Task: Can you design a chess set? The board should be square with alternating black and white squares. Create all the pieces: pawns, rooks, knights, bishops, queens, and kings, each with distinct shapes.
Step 4160:
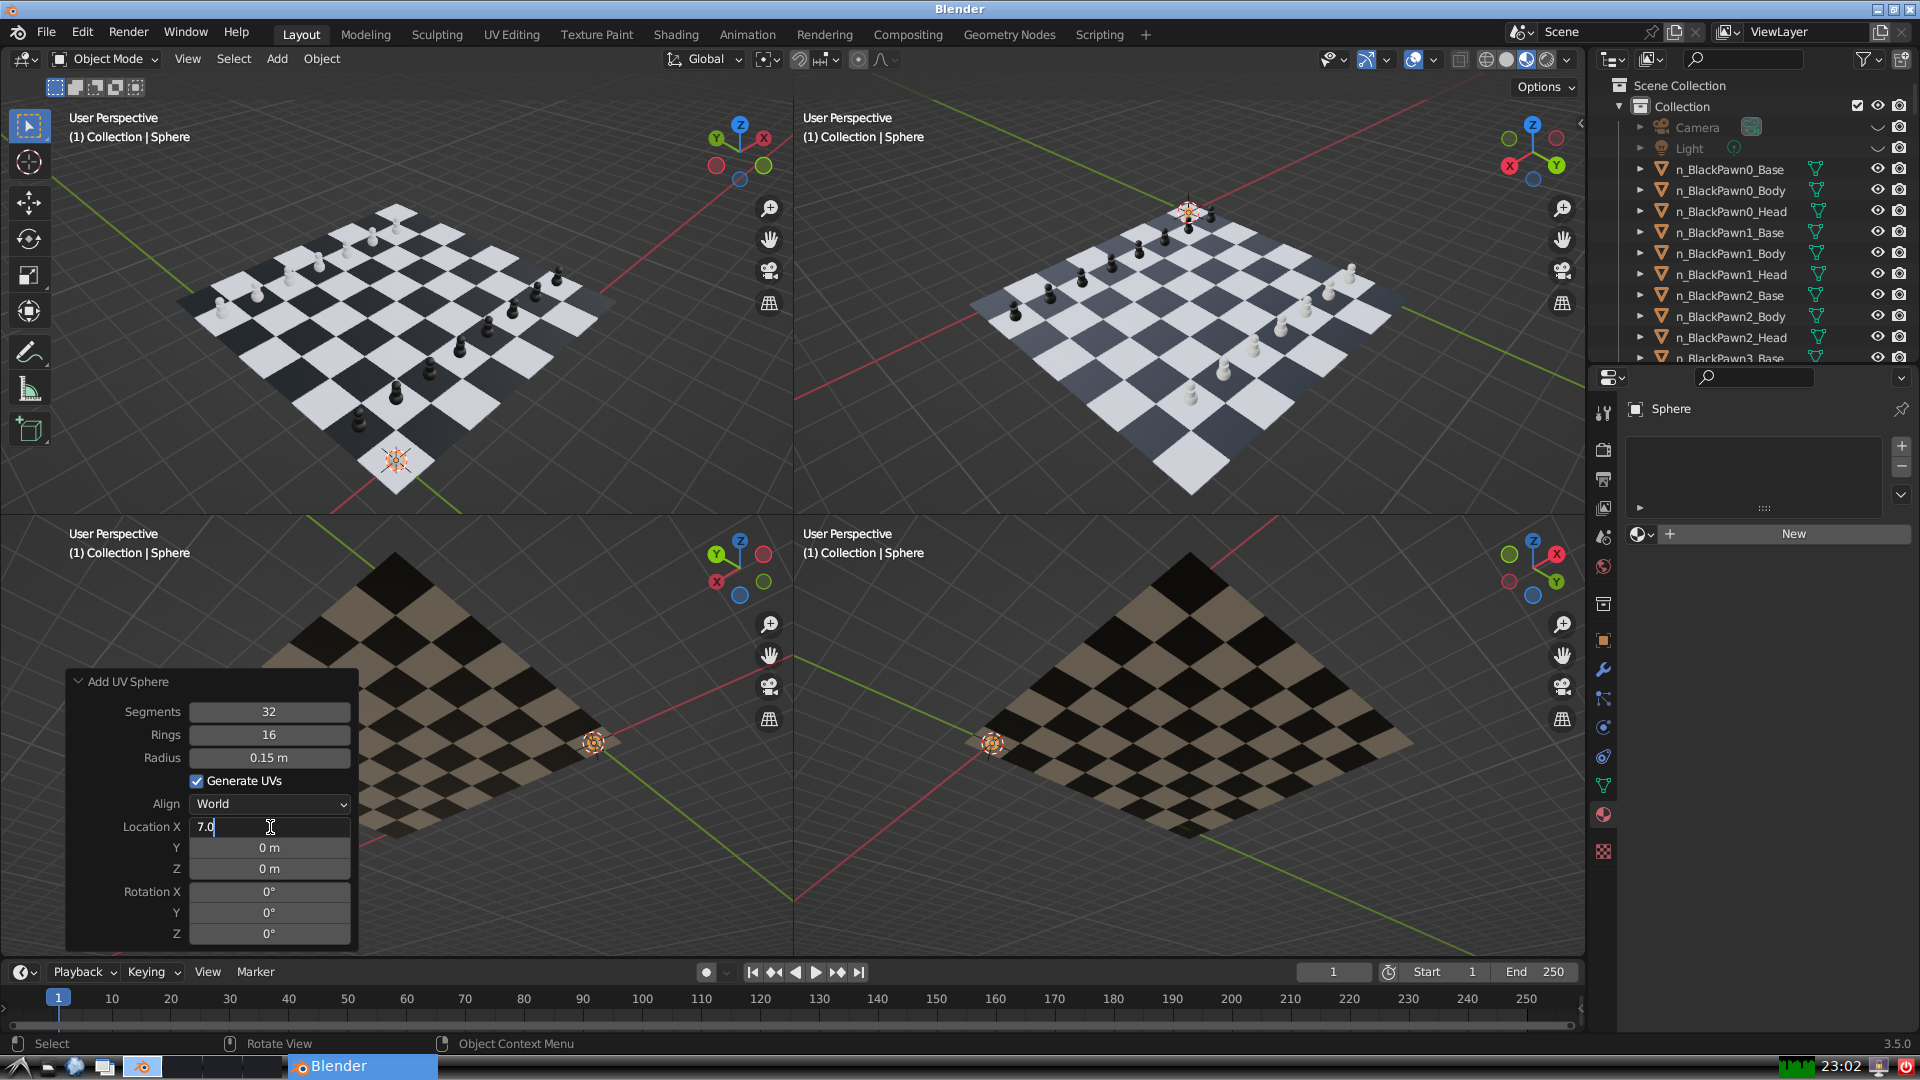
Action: {"key_press": ['Return']}